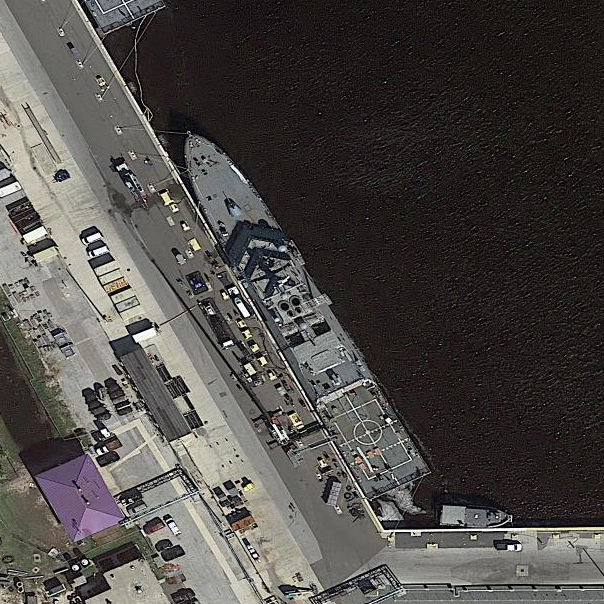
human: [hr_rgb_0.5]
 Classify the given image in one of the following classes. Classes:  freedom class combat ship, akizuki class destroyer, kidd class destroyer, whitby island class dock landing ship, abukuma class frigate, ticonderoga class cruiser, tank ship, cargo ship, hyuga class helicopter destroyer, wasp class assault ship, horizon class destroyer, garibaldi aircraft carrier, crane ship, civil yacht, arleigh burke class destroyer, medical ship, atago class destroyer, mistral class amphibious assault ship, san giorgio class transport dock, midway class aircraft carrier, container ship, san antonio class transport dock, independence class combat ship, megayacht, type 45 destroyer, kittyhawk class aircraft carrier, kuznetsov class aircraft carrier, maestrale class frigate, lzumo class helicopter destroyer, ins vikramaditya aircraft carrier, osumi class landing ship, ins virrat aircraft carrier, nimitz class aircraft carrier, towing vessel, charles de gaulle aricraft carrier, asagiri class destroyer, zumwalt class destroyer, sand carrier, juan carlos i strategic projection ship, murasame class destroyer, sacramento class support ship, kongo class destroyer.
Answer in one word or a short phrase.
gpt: Freedom class combat ship